Question: I am receiving a Dictionary in Json and again another dictionary. I have parsed simple Jsons but getting confused with this type of Json.
This is my complete JSON:
'''
{"status": "Success", "data": {"0": [{"startDate": "29-06-2014", "terms": "<li>Ieder lid mag maximaal 1x deelnemen per wedstrijd.</li>
<li>Kosten voor deelname (1 CashCoin) worden automatisch ingehouden van het tegoed.</li>
<li>De prijswinnaars worden na elke trekking op de website bekend gemaakt.</li>
<li>Over de uitslag van deze prijsvraag kan niet worden gecorrespondeerd.</li>
<li>Indien een wedstrijd wordt verplaatst of afgelast, dan behoudt CashbackKorting het recht de weddenschap ongedaan te maken.</li>", "imageCountry1": "https://static.orangebuddies.nl/image/sportbet/11-2-<PHONE>.png", "imageCountry2": "https://static.orangebuddies.nl/image/sportbet/Flag-CostaRica.jpg", "title": "Nederland - Costa Rica", "imageUrl": "https://static.orangebuddies.nl/image/sportbet/<PHONE>.png", "question": "Voorspel hier de uitslag voor de wedstrijd Nederland - Costa Rica:", "endDate": "25-07-2014", "drawDate": "27-07-2014", "reward": 50.0, "sportbetId": 42, "joinCost": 1.0}], "1": [{"optionId": 1613, "option": "0-0"}, {"optionId": 1614, "option": "0-1"}, {"optionId": 1615, "option": "1-0"}, {"optionId": 1616, "option": "1-1"}, {"optionId": 1617, "option": "2-0"}, {"optionId": 1618, "option": "2-1"}, {"optionId": 1619, "option": "0-2"}, {"optionId": 1620, "option": "1-2"}, {"optionId": 1621, "option": "2-2"}, {"optionId": 1622, "option": "3-0"}, {"optionId": 1623, "option": "3-1"}, {"optionId": 1624, "option": "3-2"}, {"optionId": 1625, "option": "0-3"}, {"optionId": 1626, "option": "1-3"}, {"optionId": 1627, "option": "2-3"}, {"optionId": 1628, "option": "3-3"}, {"optionId": 1629, "option": "4-0"}, {"optionId": 1630, "option": "4-1"}, {"optionId": 1631, "option": "4-2"}, {"optionId": 1632, "option": "4-3"}, {"optionId": 1633, "option": "4-4"}, {"optionId": 1634, "option": "0-4"}, {"optionId": 1635, "option": "1-4"}, {"optionId": 1636, "option": "2-4"}, {"optionId": 1637, "option": "3-4"}, {"optionId": 1638, "option": "5-0"}, {"optionId": 1639, "option": "5-1"}, {"optionId": 1640, "option": "5-2"}, {"optionId": 1641, "option": "5-3"}, {"optionId": 1642, "option": "5-4"}, {"optionId": 1643, "option": "5-5"}, {"optionId": 1644, "option": "0-5"}, {"optionId": 1645, "option": "1-5"}, {"optionId": 1646, "option": "2-5"}, {"optionId": 1647, "option": "3-5"}, {"optionId": 1648, "option": "4-5"}, {"optionId": 1649, "option": "6-0"}, {"optionId": 1650, "option": "6-1"}, {"optionId": 1651, "option": "6-2"}, {"optionId": 1652, "option": "6-3"}, {"optionId": 1653, "option": "6-4"}, {"optionId": 1654, "option": "6-5"}, {"optionId": 1655, "option": "6-6"}, {"optionId": 1656, "option": "1-6"}, {"optionId": 1657, "option": "2-6"}, {"optionId": 1658, "option": "3-6"}, {"optionId": 1659, "option": "4-6"}, {"optionId": 1660, "option": "5-6"}]}}
'''

Here is the code I am using to parse it:
'''
SportPrediction *prediction = [SportPrediction alloc];
if([json length] == 0){
return nil;
}
NSDictionary *resultsDictionary = [NSJSONSerialization JSONObjectWithData:[json dataUsingEncoding:NSUTF8StringEncoding] options:0 error:nil];
NSArray *dataArray = [resultsDictionary objectForKey:@"data"];
NSDictionary *predictionDictionary = [dataArray objectAtIndex:0];
prediction.title = [predictionDictionary objectForKey:@"title"];
'''
I get unrecognizedSelector error at this line:
NSDictionary *predictionDictionary = [dataArray objectAtIndex:0];
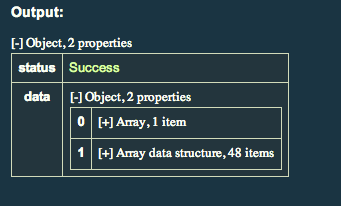
Answer: NSDictionary *resultsDictionary = [NSJSONSerialization JSONObjectWithData:[json dataUsingEncoding:NSUTF8StringEncoding] options:0 error:nil];
'''
NSDictionary *dataArray = [resultsDictionary objectForKey:@"data"];
NSArray *predictionDictionary = [dataArray objectForKey:@"0"];
NSDictionary * dict1= [predictionDictionary objectAtIndex:0];
SportPrediction *prediction = [SportPrediction alloc];
prediction.title = [dict1 objectForKey:@"title"];
prediction.joinCost = [dict1 objectForKey:@"joinCost"];
prediction.reward = [[dict1 objectForKey:@"reward"] integerValue];
prediction.question = [dict1 objectForKey:@"question"];
prediction.title = [dict1 objectForKey:@"title"];
prediction.terms = [dict1 objectForKey:@"terms"];
prediction.imageCountry1 = [dict1 objectForKey:@"imageCountry1"];
prediction.imageCountry2 = [dict1 objectForKey:@"imageCountry2"];
prediction.imageUrl = [dict1 objectForKey:@"imageUrl"];
prediction.sportbetId = [dict1 objectForKey:@"sportbetId"];
NSArray *oneArray = [dataArray objectForKey:@"1"];
for(NSDictionary * dic in oneArray){
'''
NSString * optionID=[dic objectForKey:@"optionId"];
NSString * option=[dic objectForKey:@"option"];
}